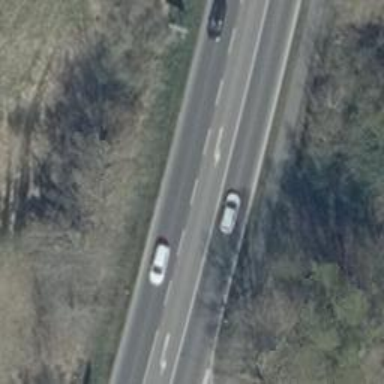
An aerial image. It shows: Primary road with asphalt surface.